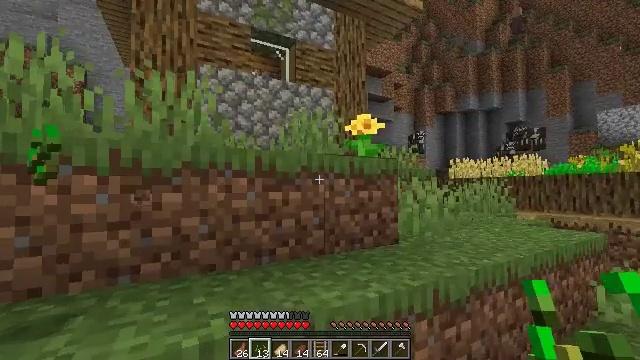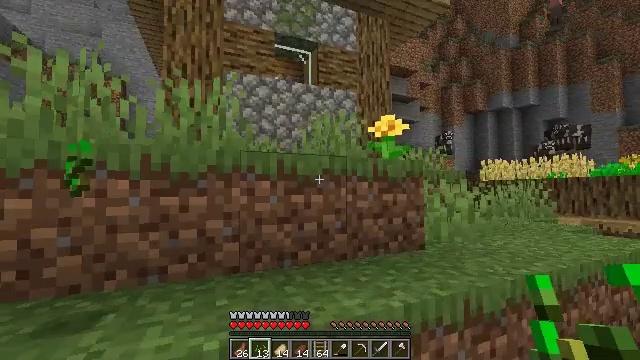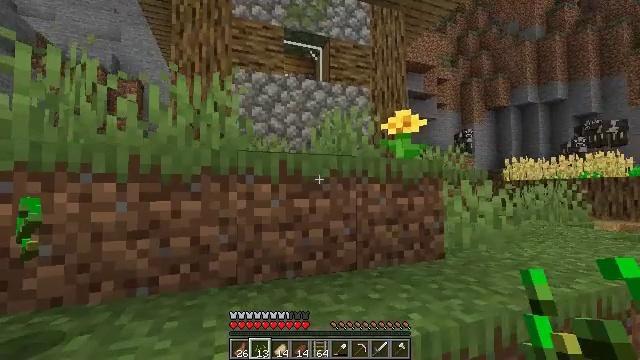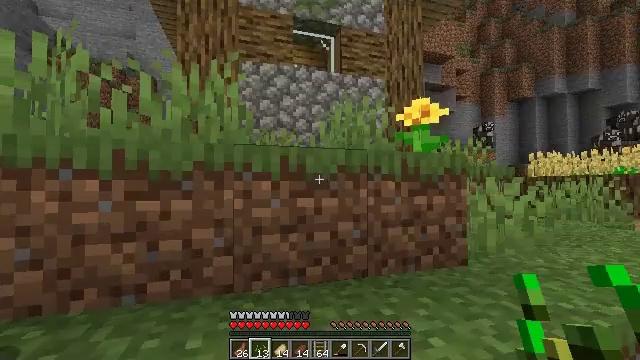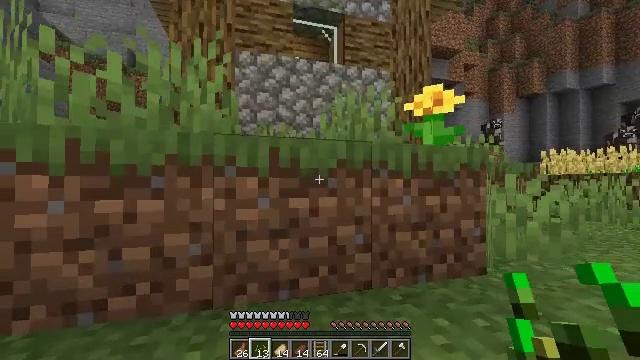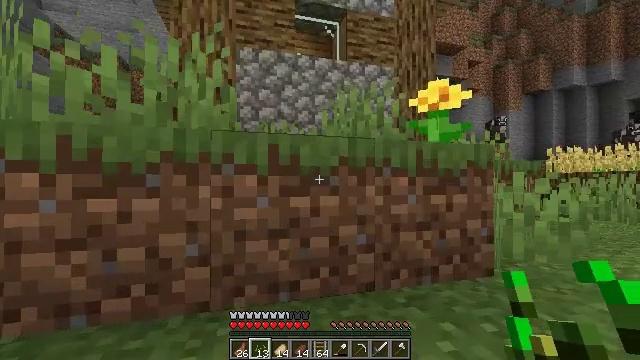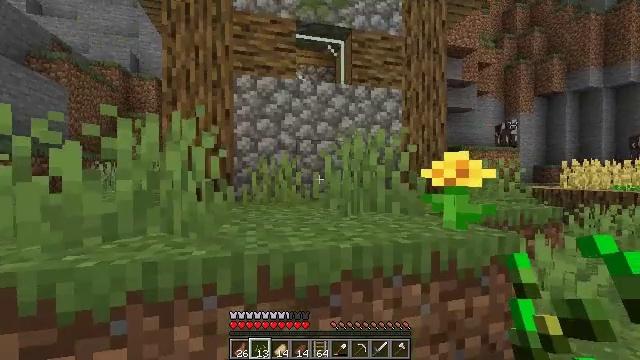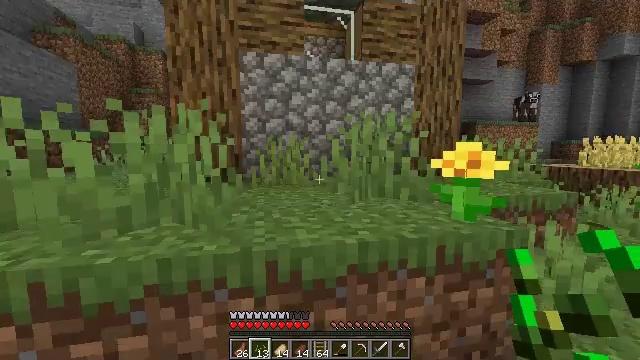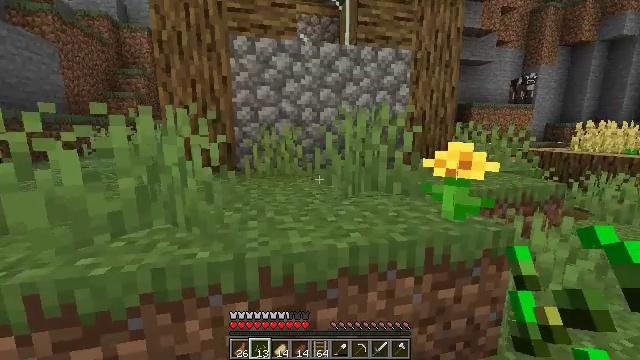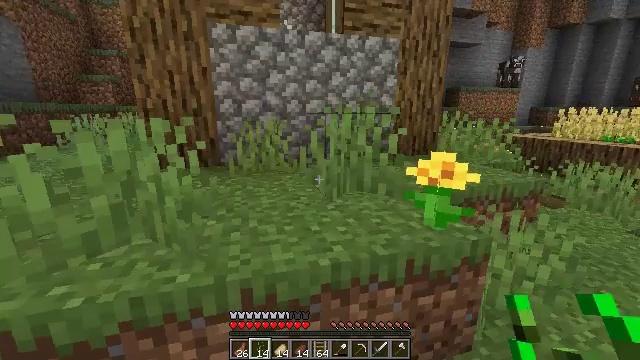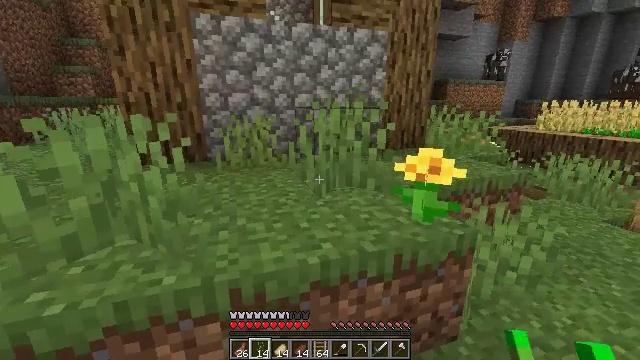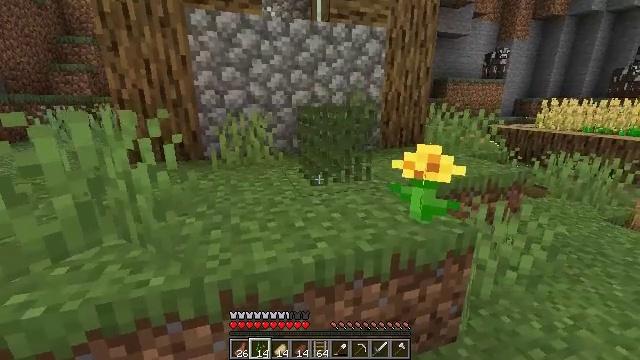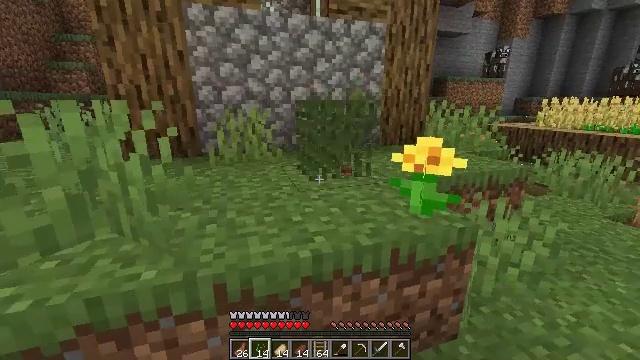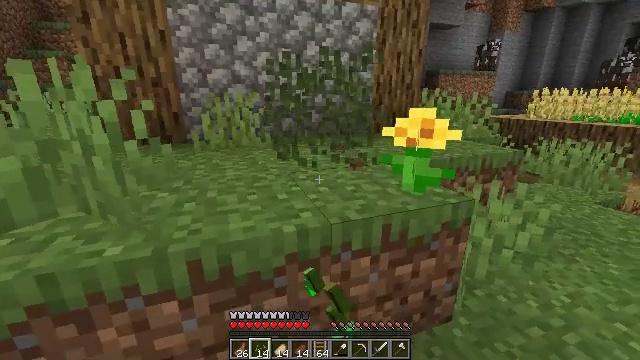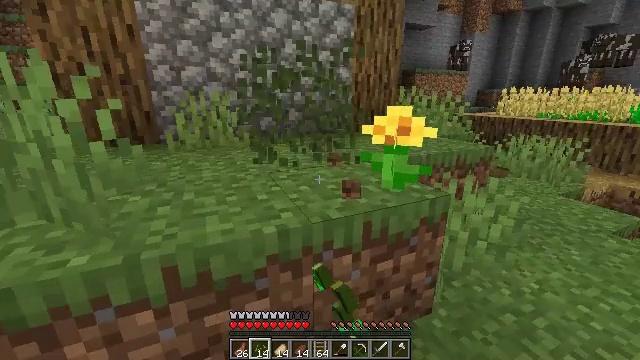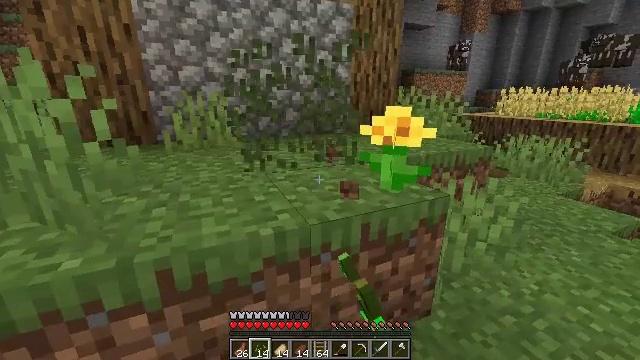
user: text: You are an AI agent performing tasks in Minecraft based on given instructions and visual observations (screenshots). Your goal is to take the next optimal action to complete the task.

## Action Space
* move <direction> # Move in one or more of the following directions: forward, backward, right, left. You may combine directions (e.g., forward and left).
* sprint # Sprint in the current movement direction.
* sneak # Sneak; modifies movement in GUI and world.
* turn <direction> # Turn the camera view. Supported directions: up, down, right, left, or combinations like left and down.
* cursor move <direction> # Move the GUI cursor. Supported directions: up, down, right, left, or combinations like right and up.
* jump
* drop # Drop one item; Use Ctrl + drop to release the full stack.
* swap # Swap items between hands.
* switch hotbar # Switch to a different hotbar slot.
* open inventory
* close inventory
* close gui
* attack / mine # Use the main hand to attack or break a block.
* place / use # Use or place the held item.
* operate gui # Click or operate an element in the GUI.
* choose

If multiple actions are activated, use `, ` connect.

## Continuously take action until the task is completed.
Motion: motion action
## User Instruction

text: Mine the grass in the plains.
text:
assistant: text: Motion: move forward, turn left
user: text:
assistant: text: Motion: move forward, turn left
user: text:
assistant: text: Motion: move forward, turn left
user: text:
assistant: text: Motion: move forward
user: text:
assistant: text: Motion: move forward, jump
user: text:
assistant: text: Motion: move forward, turn left and down, jump
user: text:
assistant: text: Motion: move forward, turn left and down, jump
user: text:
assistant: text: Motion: move forward, turn right and down, jump
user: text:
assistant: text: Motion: turn right and down
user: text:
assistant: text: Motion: turn right and down
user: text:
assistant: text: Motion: attack / mine
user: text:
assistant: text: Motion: attack / mine
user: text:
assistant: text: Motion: turn right, attack / mine
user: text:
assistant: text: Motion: turn right, attack / mine
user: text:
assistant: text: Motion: no_op
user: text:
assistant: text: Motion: attack / mine
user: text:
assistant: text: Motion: turn left and up, attack / mine
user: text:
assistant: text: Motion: move forward, turn left and up
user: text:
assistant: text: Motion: move forward, turn left, attack / mine
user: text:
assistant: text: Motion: move forward, turn left and down, attack / mine
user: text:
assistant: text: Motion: turn left, attack / mine
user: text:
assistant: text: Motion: turn left
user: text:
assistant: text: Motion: turn left, attack / mine
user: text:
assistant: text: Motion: turn left, attack / mine
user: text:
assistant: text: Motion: turn left and up, attack / mine
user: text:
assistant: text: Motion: turn left, attack / mine
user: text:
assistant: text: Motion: turn left, attack / mine
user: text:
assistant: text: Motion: move forward, turn left, attack / mine
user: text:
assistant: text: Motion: move forward, turn left and up, attack / mine
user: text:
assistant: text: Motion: move forward